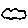
Label: cloud